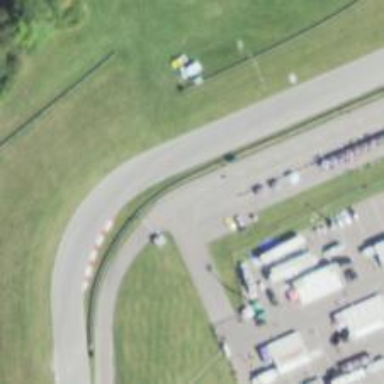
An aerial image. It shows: Asphalt raceway.